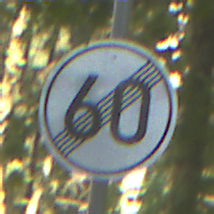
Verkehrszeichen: EndeGeschwindigkeit60
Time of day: MorningAfternoon
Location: Outdoor (Nature)
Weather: Clear
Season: NotSpecified
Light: Natural